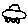
Label: car